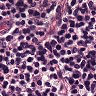
Metastatic tissue present: no